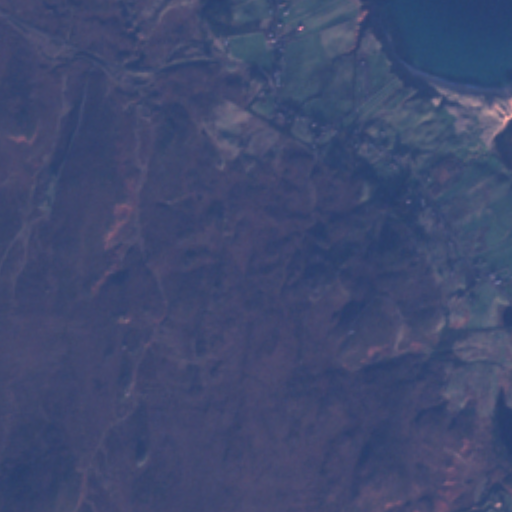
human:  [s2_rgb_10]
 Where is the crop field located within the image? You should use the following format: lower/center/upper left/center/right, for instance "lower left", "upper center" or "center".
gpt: The crop field is located in the upper right of the image.
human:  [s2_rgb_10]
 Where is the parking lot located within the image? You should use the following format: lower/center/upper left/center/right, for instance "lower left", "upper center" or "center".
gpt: The parking lot is located in the upper right of the image.
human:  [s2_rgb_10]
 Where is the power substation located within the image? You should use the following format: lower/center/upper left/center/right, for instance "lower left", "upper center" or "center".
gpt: The power substation is located in the center right of the image.
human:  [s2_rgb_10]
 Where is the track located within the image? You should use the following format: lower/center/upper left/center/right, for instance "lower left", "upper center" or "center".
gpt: There is no track in the image.